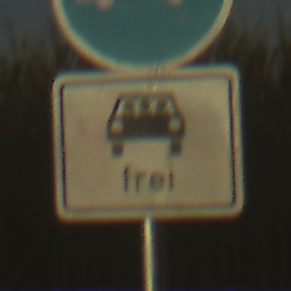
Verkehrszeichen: MehrfachbesetzePersonenkraftwagenFrei
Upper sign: Busssonderstreifen
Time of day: SunriseSunset
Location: Outdoor (RoadRail)
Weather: Clear
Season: NotSpecified
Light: Natural